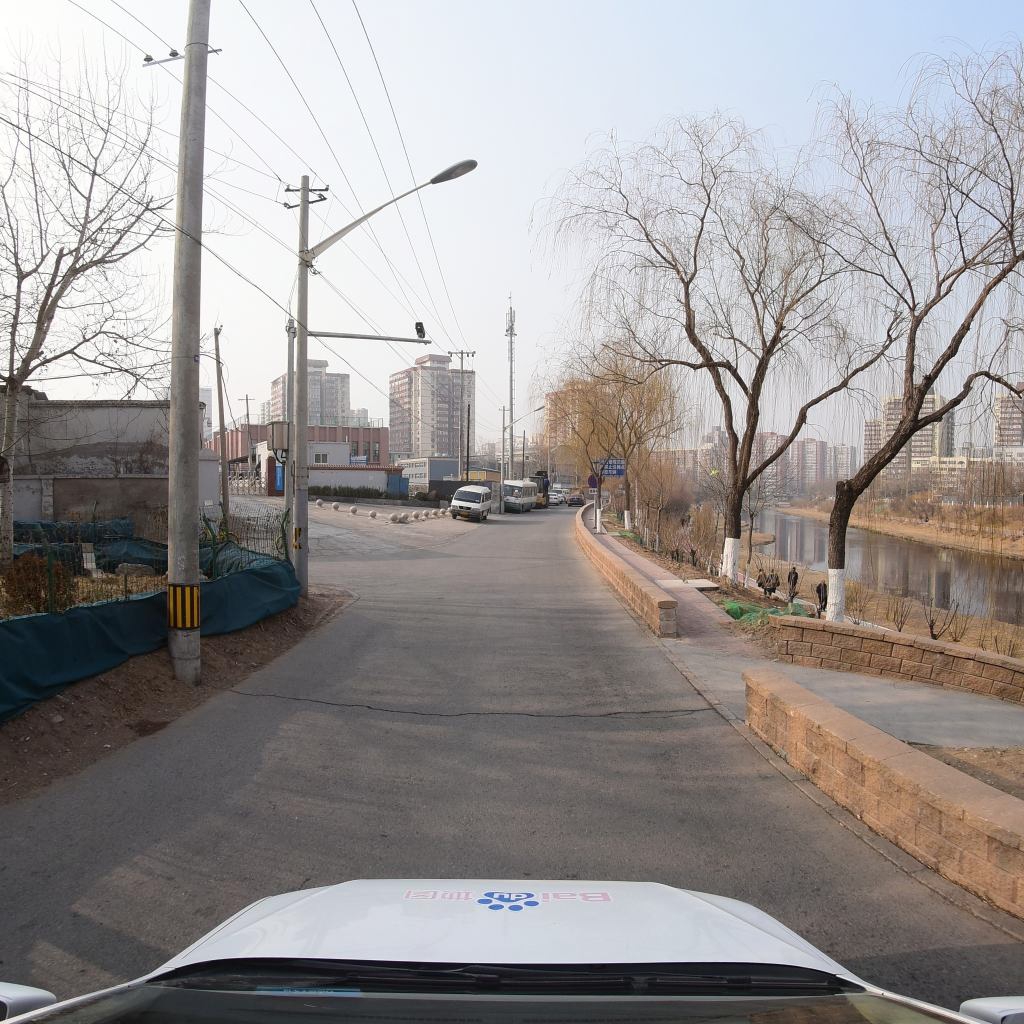
Region: Fengtai
Road damage annotations: transverse crack